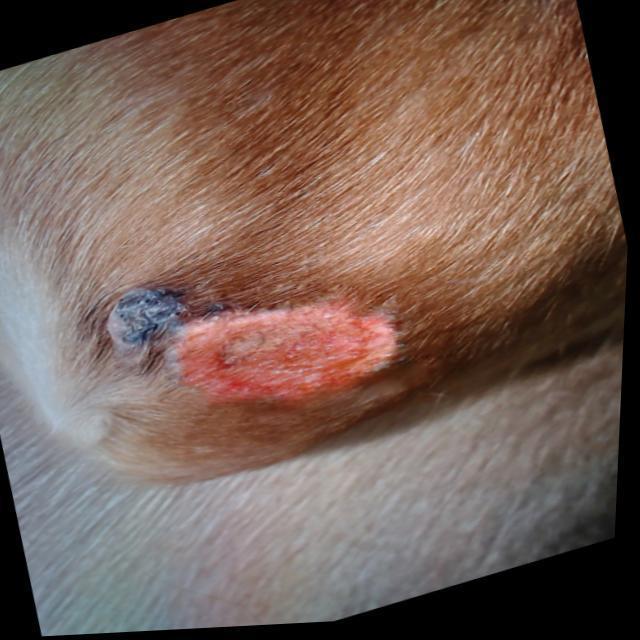
Canine ringworm (Dermatophytosis) — fungal infection caused by Microsporum or Trichophyton. Presents with circular alopecia, scaling, crusting, and broken hairs.